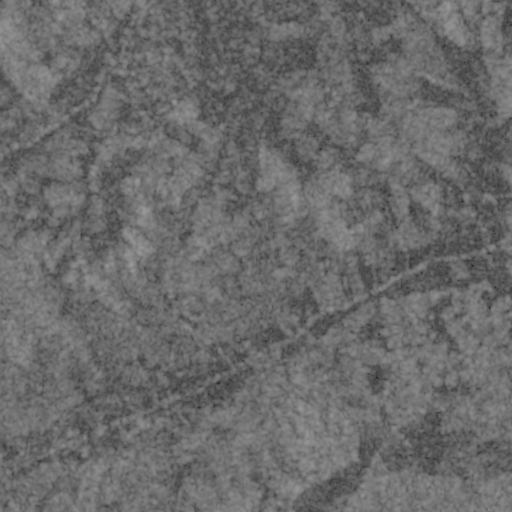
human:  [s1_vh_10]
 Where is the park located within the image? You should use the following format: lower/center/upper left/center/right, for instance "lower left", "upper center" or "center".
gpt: The park is located in the upper center of the image.
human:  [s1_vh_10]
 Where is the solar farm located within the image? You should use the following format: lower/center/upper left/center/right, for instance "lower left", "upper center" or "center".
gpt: The solar farm is located in the upper center of the image.
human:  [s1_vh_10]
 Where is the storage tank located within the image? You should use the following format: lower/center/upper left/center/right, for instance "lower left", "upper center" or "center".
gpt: The storage tank is located in the upper center of the image.
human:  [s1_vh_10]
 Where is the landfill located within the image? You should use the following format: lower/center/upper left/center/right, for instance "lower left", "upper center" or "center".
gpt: There is no landfill in the image.

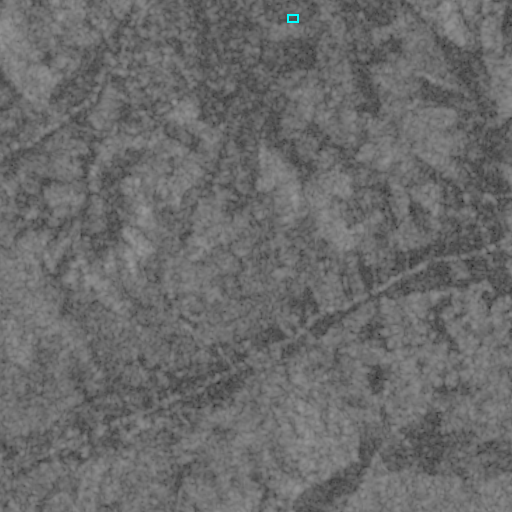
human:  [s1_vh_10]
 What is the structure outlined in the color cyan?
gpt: The structure outlined in cyan is a park.
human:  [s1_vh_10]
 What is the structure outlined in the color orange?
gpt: There is no orange outline.